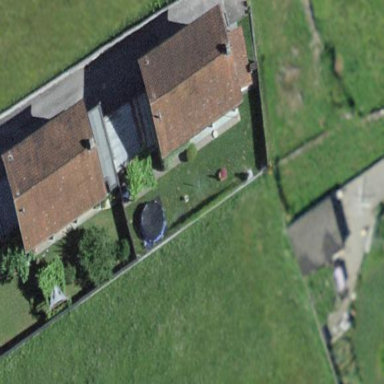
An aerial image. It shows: Simple and straightforward house.